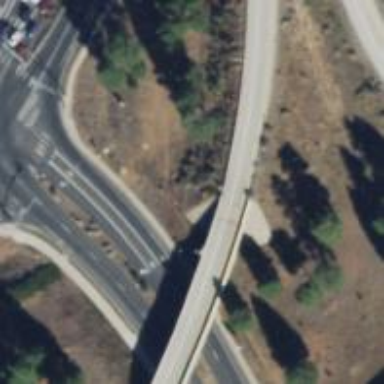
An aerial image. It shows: Bridge on motorway link.